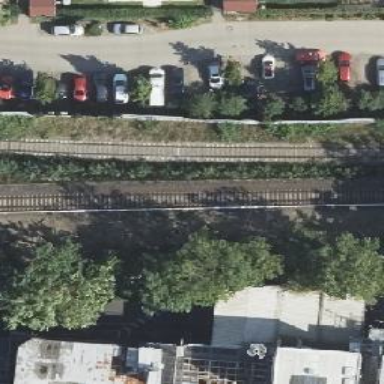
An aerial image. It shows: Railway spur service line on embankment.